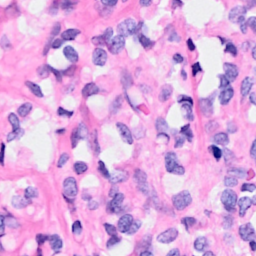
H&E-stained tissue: Breast